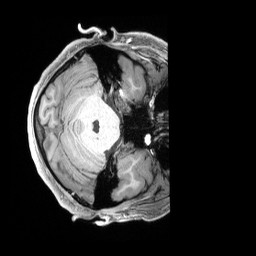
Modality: T1w
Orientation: axial
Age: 30
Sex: male
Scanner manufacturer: siemens
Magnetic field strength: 3 T
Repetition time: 2.4 s
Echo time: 0.00228 s